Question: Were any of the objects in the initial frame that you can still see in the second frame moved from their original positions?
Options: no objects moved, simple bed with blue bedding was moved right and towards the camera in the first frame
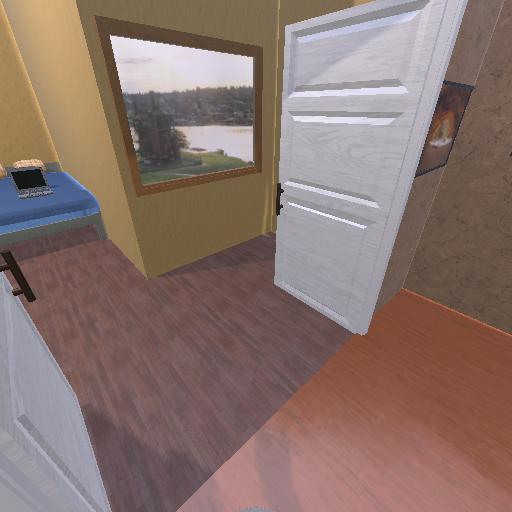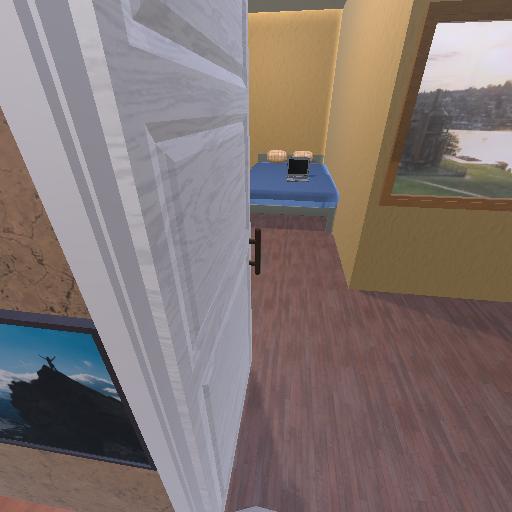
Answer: no objects moved